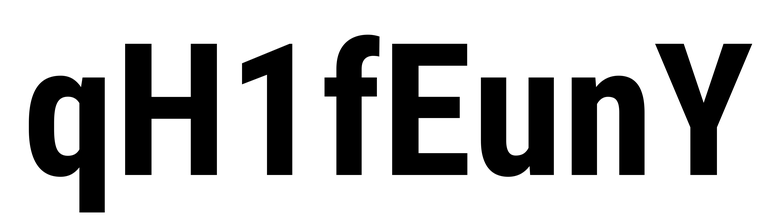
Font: Roboto_Condensed_Bold